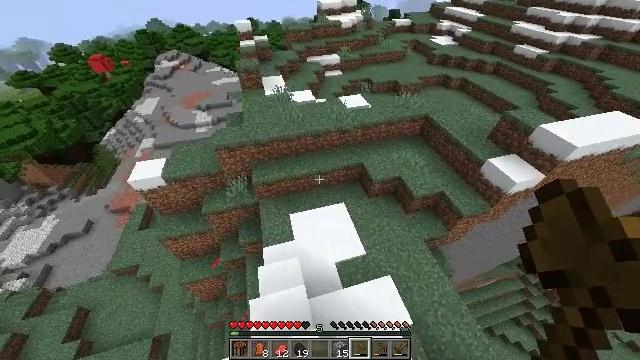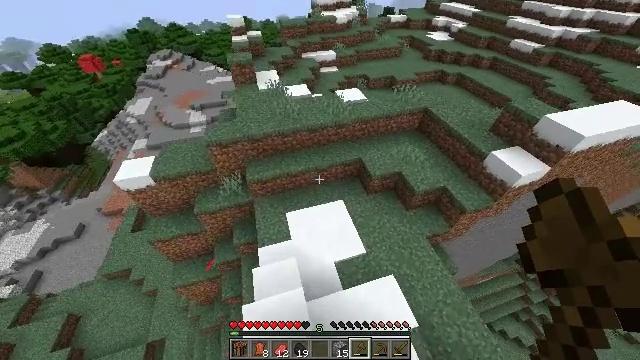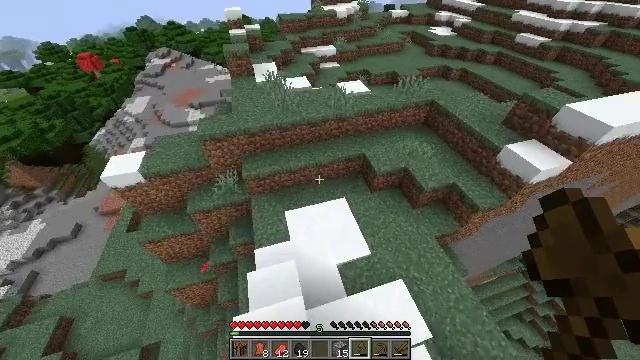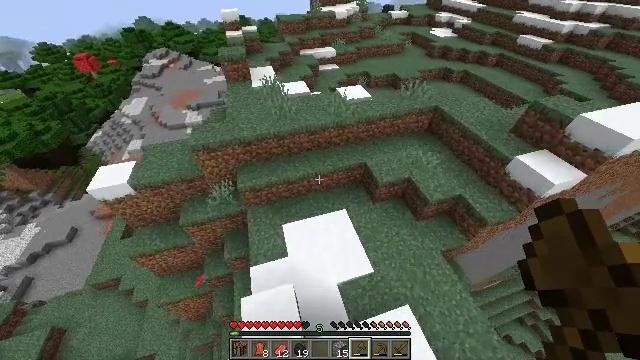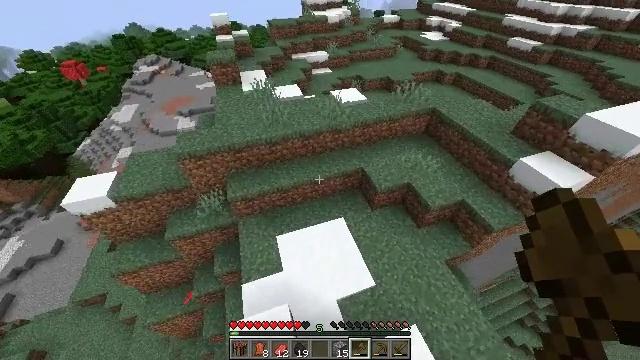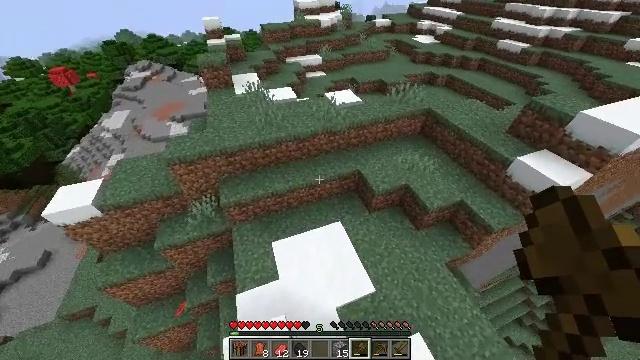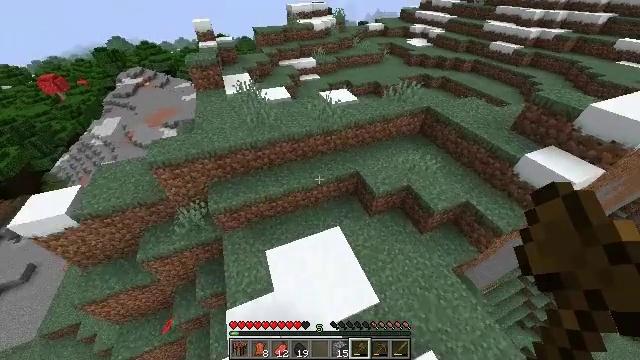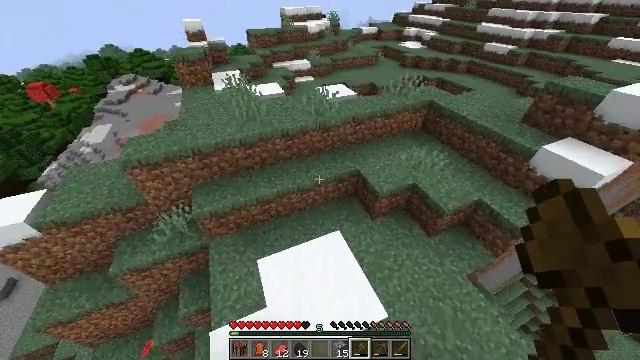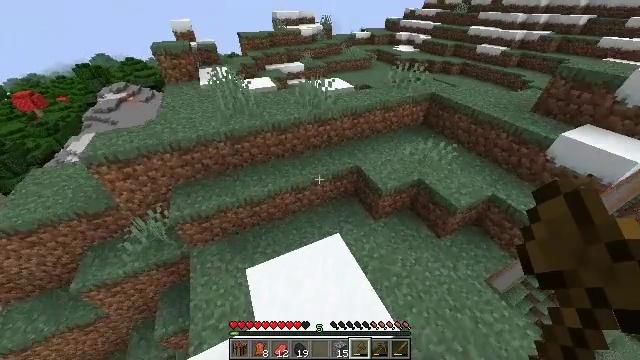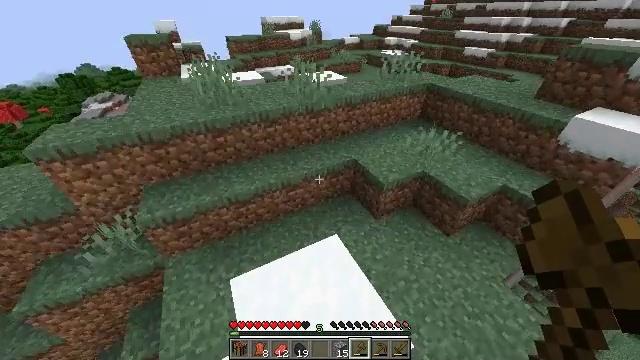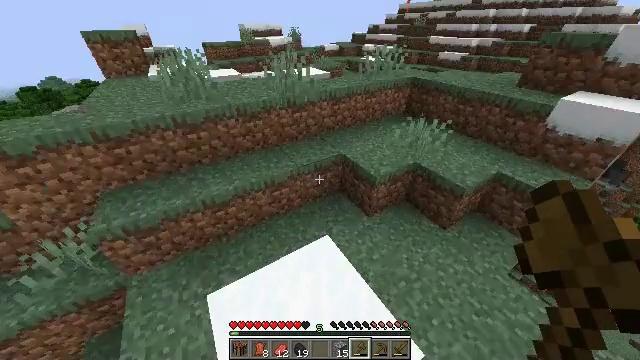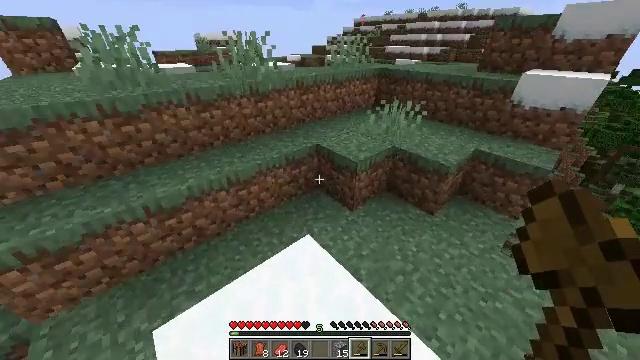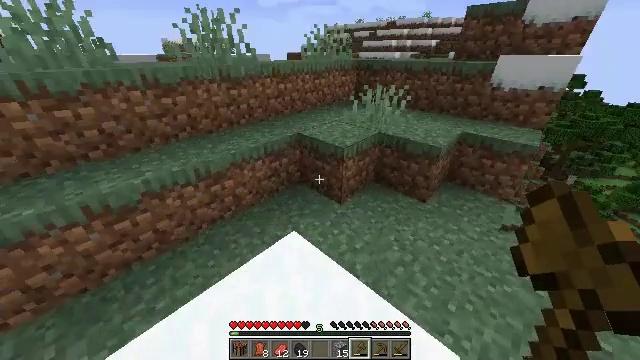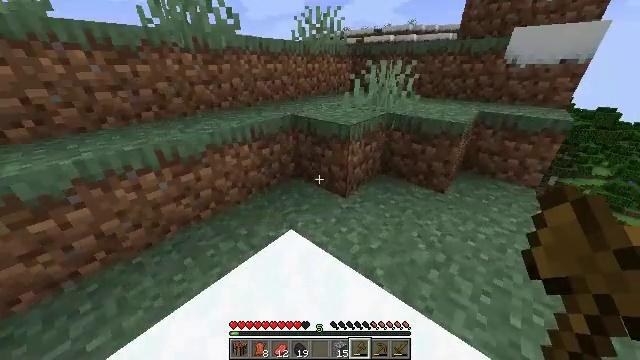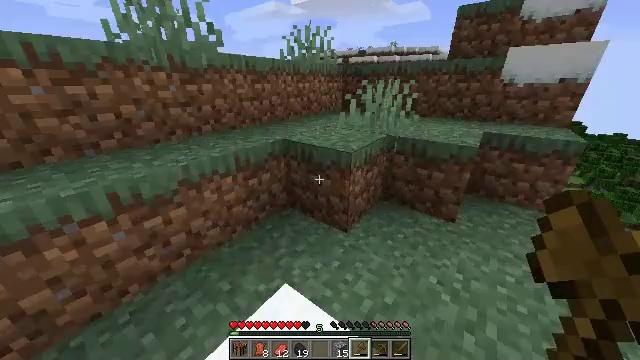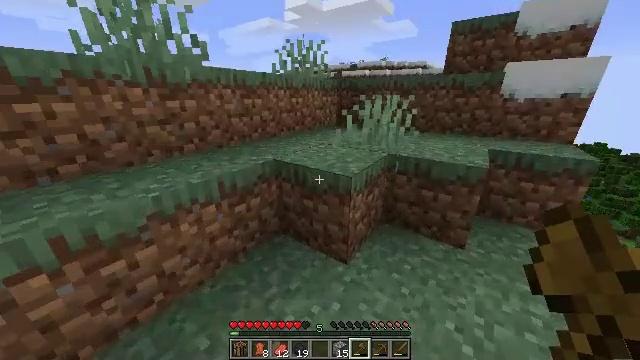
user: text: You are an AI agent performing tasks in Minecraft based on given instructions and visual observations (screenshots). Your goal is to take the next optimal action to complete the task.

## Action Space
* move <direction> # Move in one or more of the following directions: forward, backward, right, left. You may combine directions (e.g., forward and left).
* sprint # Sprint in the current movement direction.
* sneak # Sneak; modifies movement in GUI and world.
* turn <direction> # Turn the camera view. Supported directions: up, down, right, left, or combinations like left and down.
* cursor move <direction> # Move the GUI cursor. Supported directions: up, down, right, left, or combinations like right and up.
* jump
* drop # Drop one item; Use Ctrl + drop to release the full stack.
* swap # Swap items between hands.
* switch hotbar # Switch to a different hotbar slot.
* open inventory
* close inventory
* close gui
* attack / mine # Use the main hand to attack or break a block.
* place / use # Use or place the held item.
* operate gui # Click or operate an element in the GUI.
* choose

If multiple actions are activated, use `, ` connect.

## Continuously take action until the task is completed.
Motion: motion action
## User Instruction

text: Break the dark oak log in the forest.
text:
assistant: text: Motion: move forward, turn right
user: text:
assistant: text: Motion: move forward
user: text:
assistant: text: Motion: move forward, sprint
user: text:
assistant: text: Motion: move forward, sprint, turn right
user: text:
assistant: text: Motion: move forward, sprint, turn right
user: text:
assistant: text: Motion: move forward, sprint, turn right and up
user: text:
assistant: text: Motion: move forward, turn right and up
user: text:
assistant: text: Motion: move forward, turn right and up
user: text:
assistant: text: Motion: move forward, turn right and up
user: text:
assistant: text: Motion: move forward, turn right and up
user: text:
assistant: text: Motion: move forward, sprint, turn right and up
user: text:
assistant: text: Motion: move forward, sprint, turn right and up
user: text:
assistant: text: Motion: move forward, sprint, turn right and up
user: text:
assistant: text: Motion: move forward, turn right and up
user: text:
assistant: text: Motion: move forward, turn right and up
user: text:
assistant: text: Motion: move forward, turn up, jump
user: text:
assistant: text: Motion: move forward, turn up, jump
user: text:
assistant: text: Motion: move forward, turn up, jump
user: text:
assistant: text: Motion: move forward, turn up, jump
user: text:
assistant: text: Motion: move forward, jump
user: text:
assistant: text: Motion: move forward, jump
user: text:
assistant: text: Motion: move forward, jump
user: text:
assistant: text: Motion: move forward, jump
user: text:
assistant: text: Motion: move forward, jump
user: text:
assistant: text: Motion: move forward, sprint, jump
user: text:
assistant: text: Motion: move forward, sprint, jump
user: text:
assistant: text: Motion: move forward, sprint, jump
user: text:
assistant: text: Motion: move forward, sprint, jump
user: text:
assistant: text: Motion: move forward, sprint, jump
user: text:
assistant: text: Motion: move forward, jump